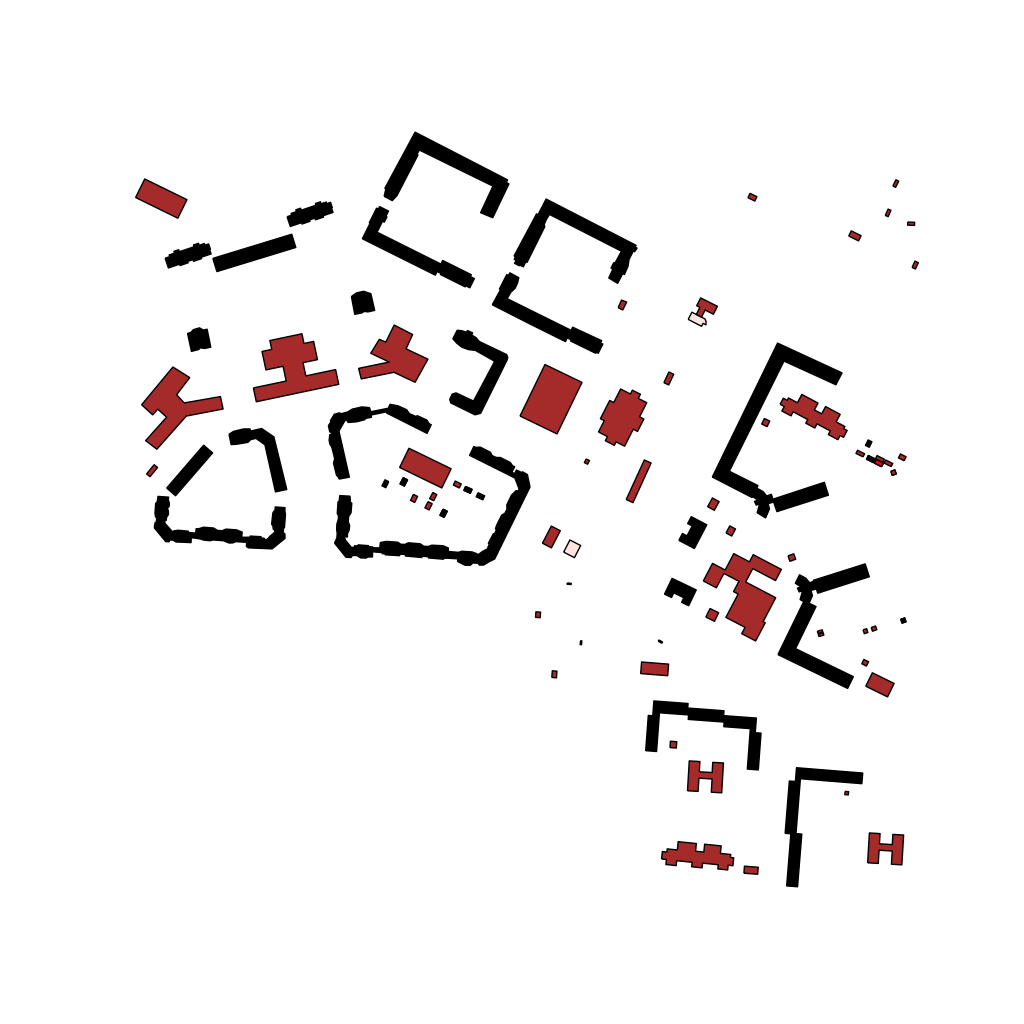
Tags: overhead vector_map, business, industrial, recreation, residential, special, modern, soviet, high_rise, individual_rise, low_rise, density_1, Building, Facility, Gas, Playground, 1.0 km²